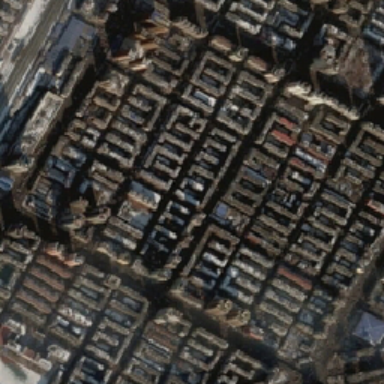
Beside the road in the residential area .